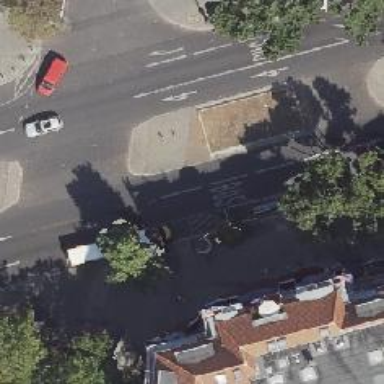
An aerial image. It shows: Footway located on traffic island.